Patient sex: M
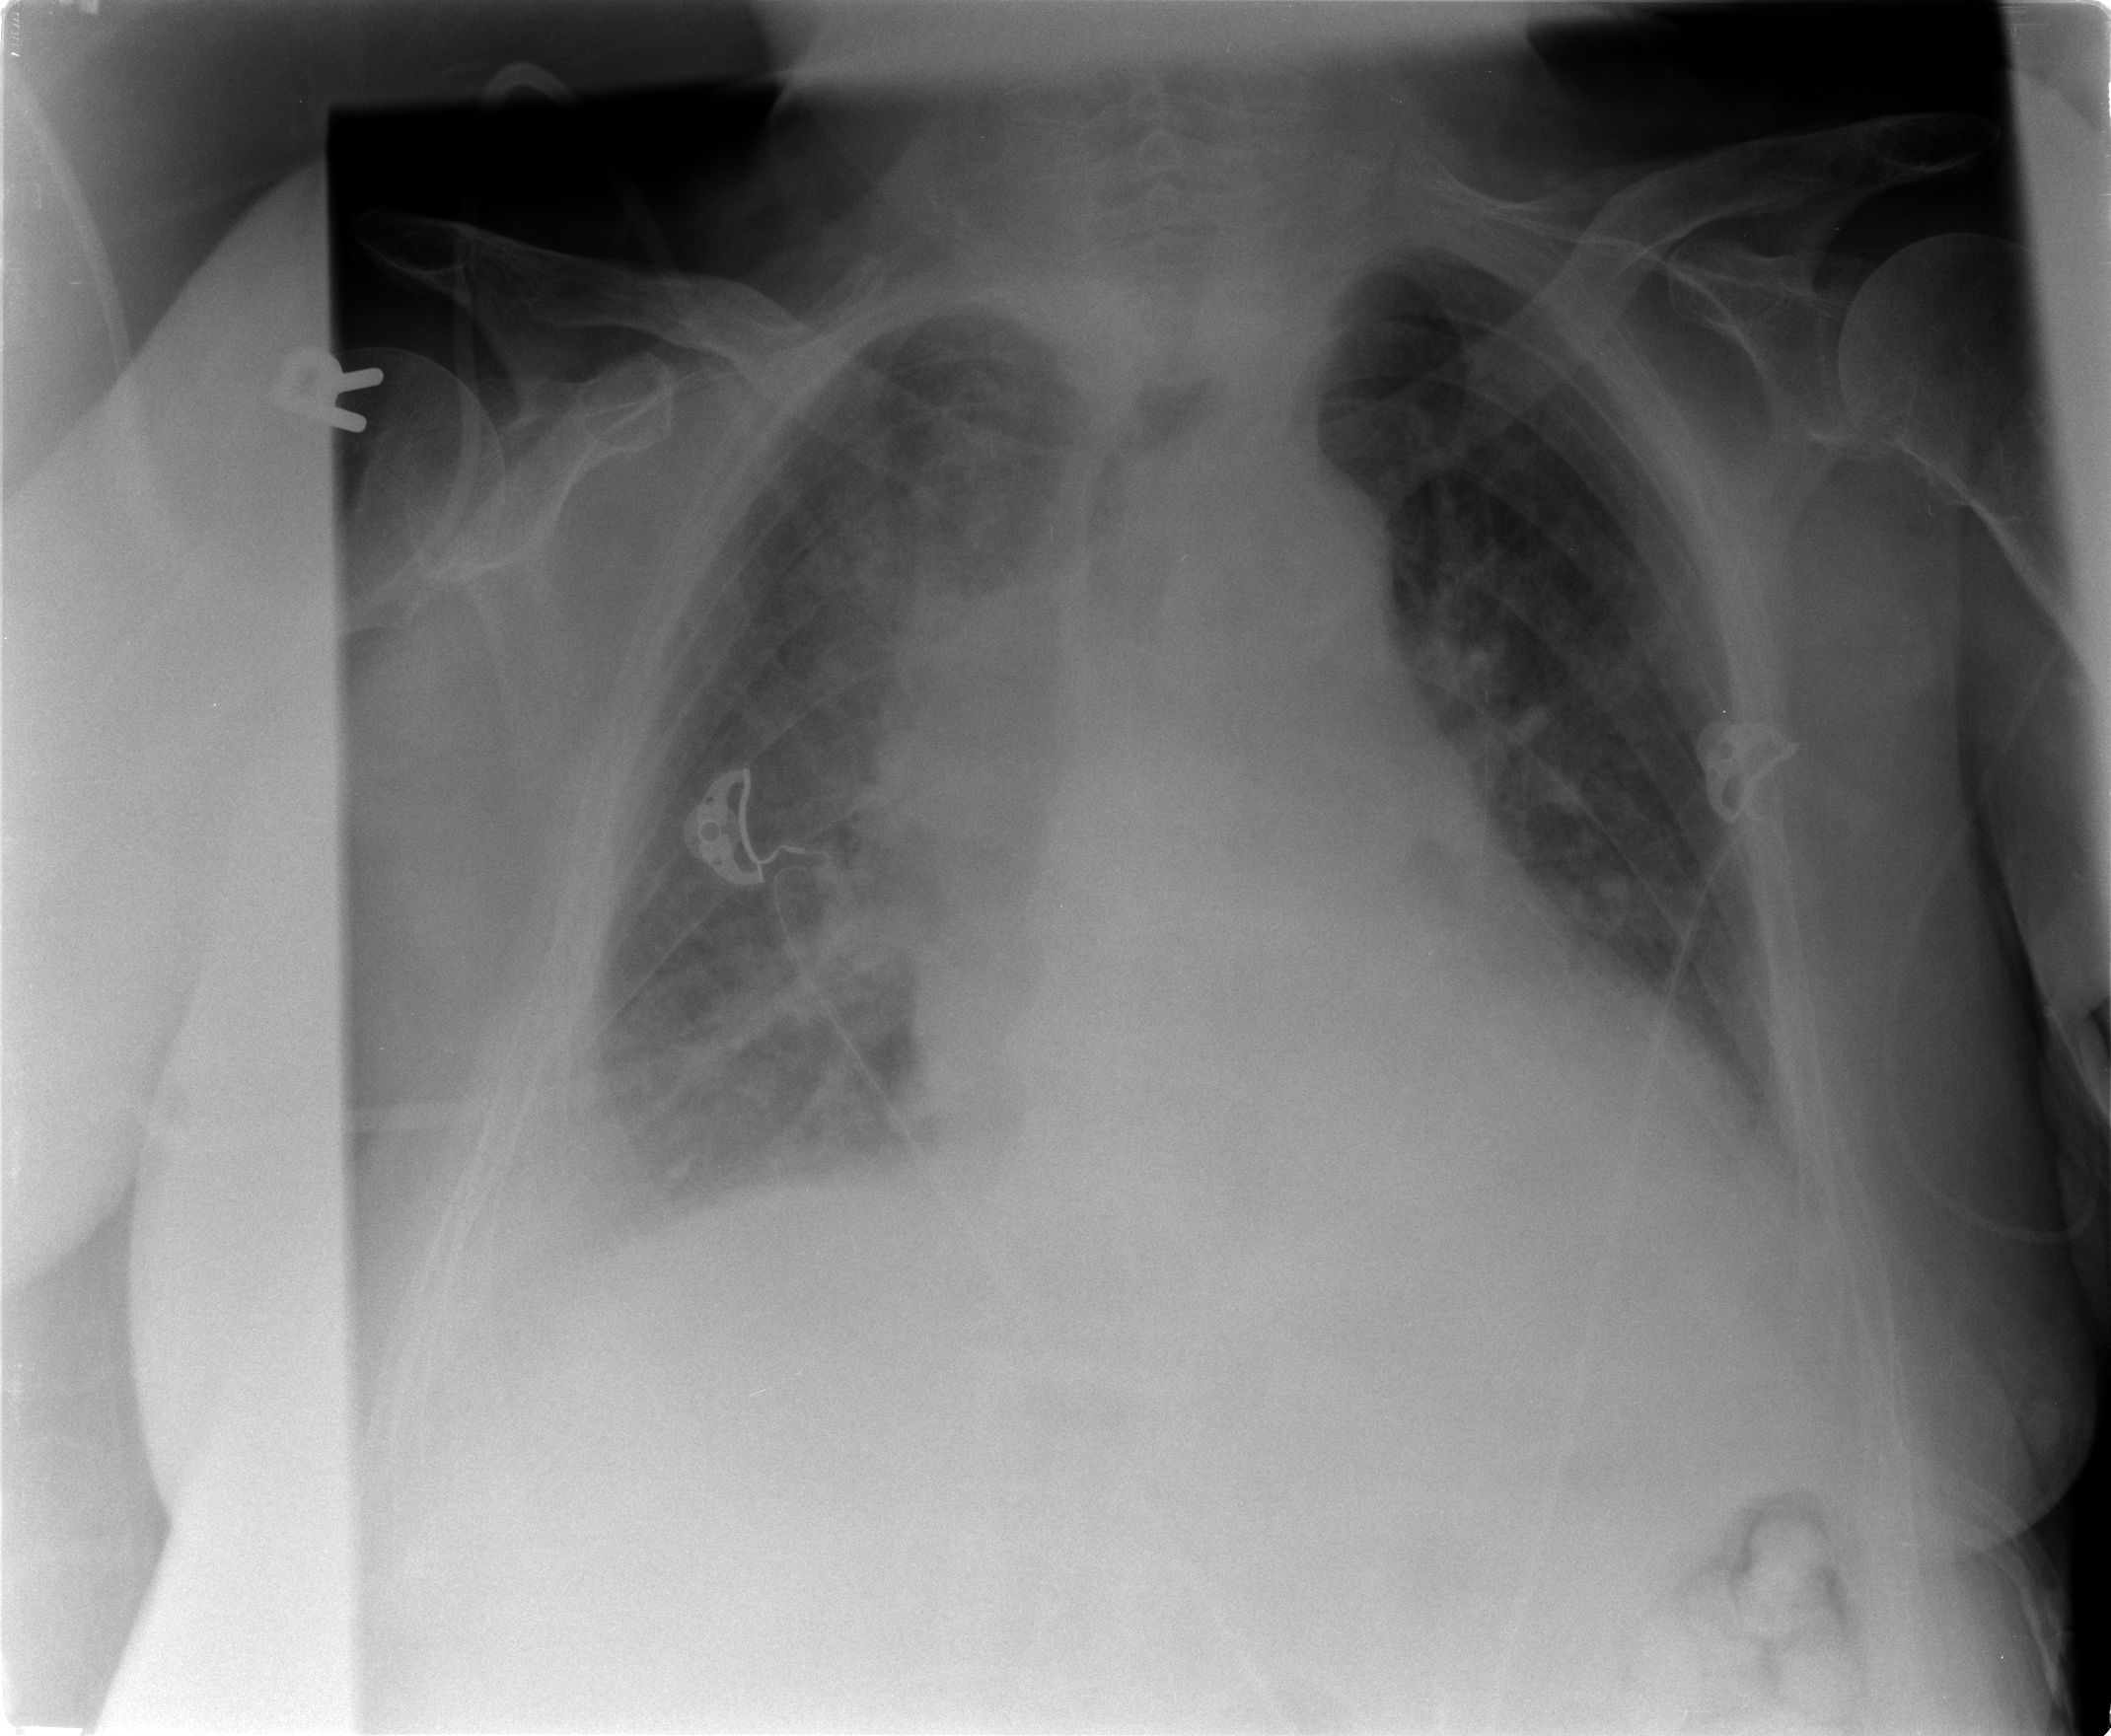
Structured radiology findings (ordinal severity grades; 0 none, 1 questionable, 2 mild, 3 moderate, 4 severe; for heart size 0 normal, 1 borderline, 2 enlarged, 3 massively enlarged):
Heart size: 2
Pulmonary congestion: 2
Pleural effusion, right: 2
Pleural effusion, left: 1
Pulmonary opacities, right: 2
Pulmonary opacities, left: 0
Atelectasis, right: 2
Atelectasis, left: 2